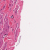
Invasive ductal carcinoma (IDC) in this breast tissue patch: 0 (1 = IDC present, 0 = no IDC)